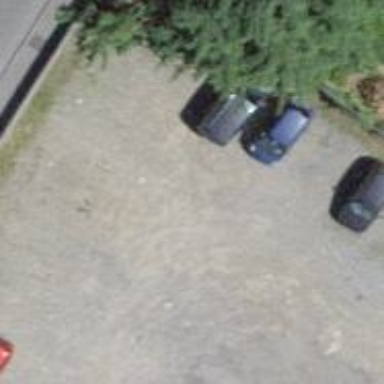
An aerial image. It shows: Road serving as parking aisle.